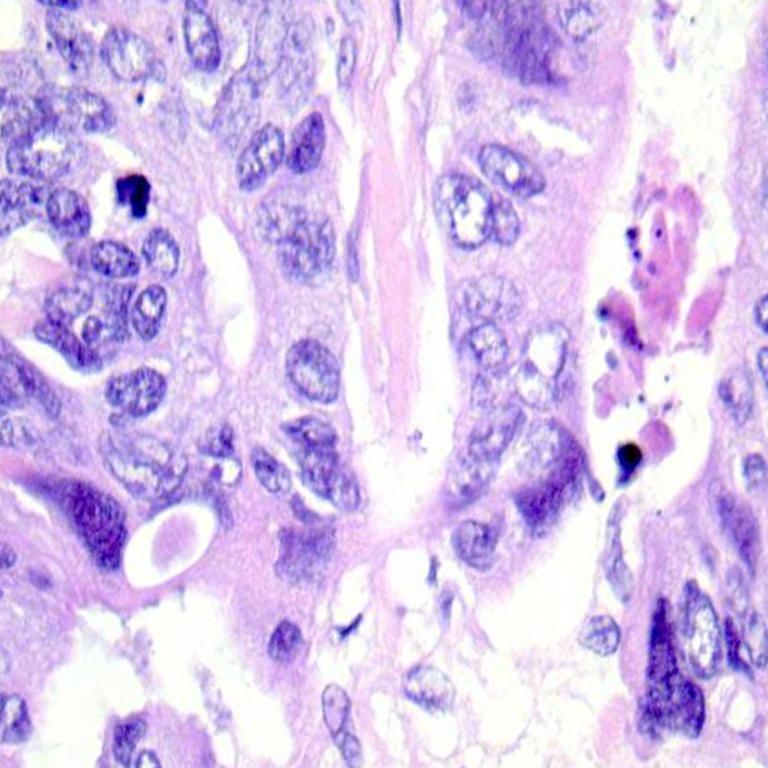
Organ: colon
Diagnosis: adenocarcinomas